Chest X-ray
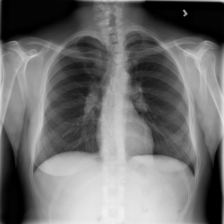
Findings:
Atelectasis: negative
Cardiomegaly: negative
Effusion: negative
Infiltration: negative
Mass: negative
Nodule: negative
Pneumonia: negative
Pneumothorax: negative
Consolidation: negative
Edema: negative
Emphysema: negative
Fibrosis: negative
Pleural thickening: negative
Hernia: negative